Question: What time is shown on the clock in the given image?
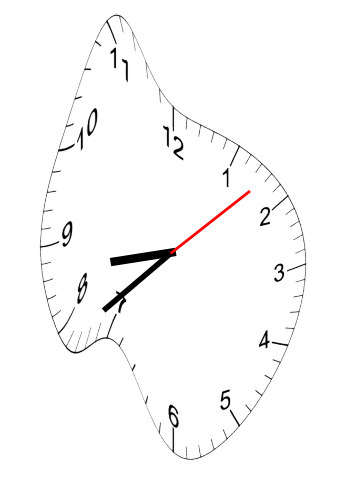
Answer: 08:38:08